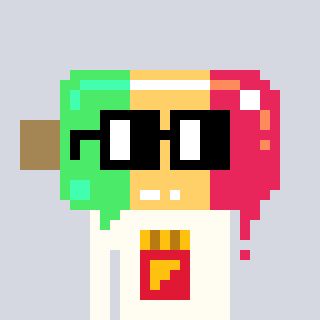
a pixel art character with square black glasses, a icepop-shaped head and a grayscale-colored body on a cool background